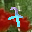
Label: 7